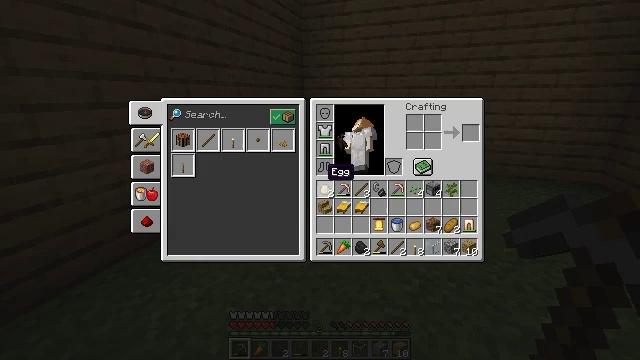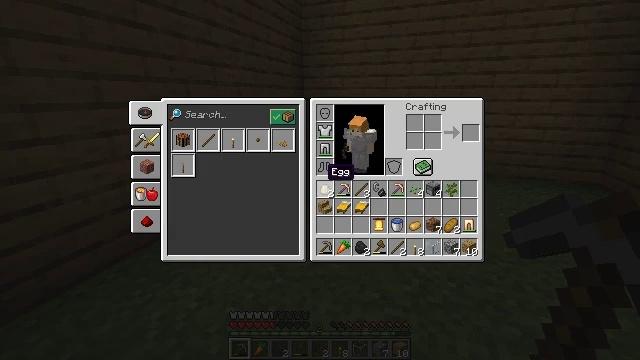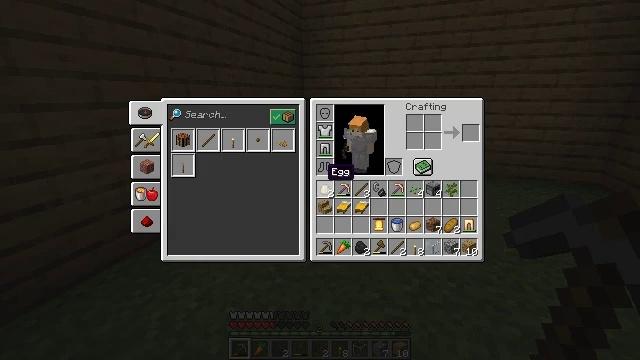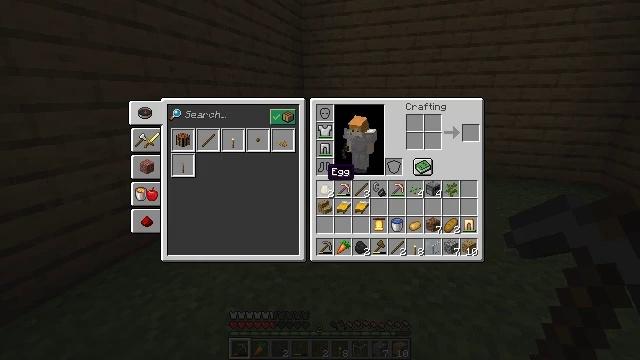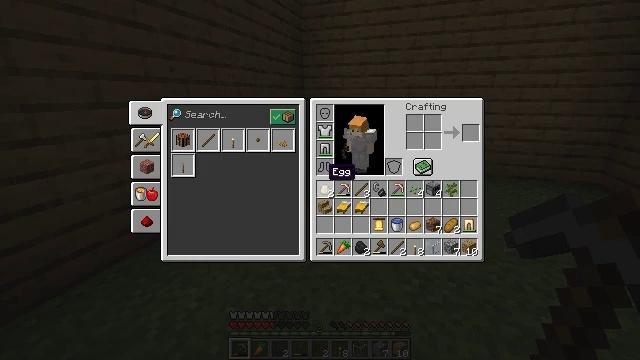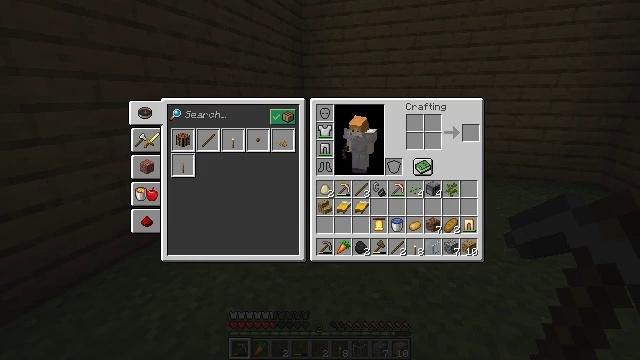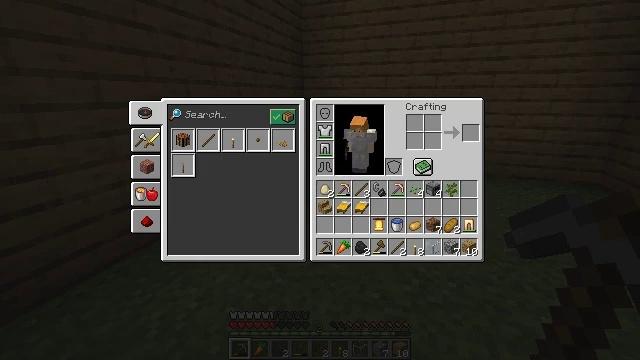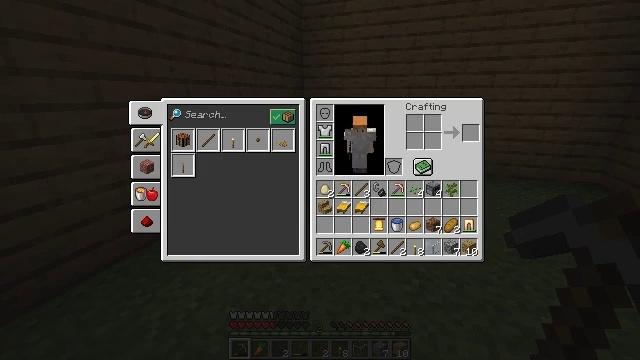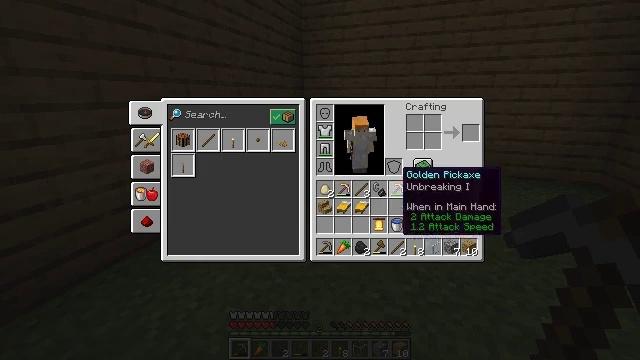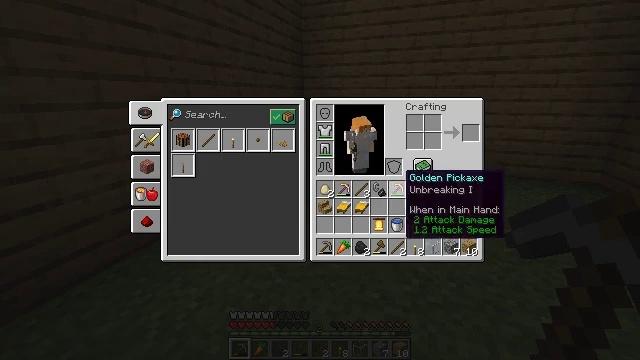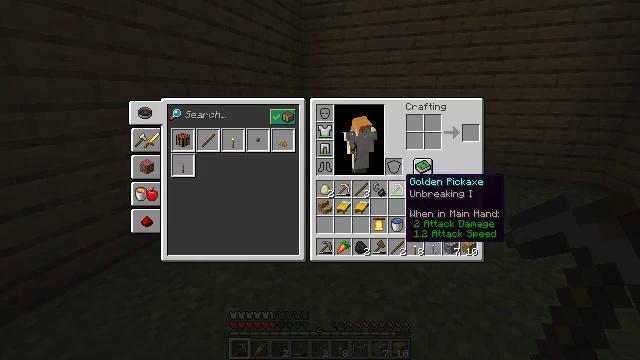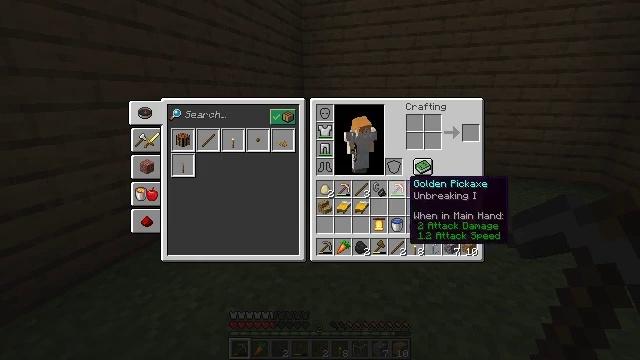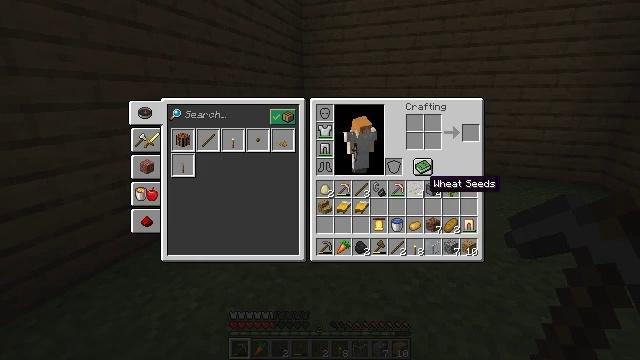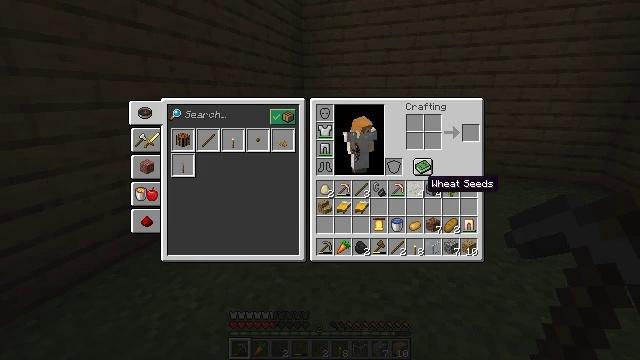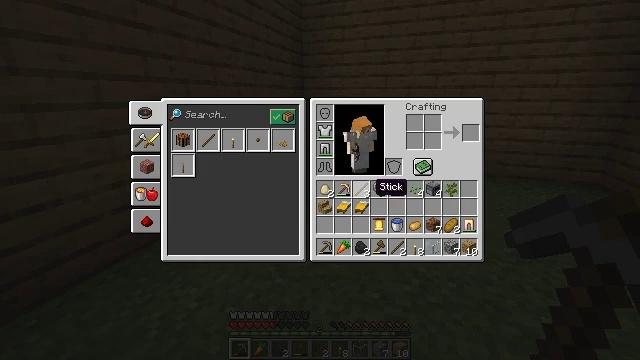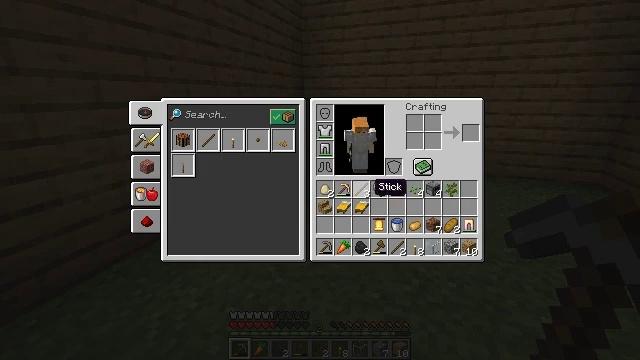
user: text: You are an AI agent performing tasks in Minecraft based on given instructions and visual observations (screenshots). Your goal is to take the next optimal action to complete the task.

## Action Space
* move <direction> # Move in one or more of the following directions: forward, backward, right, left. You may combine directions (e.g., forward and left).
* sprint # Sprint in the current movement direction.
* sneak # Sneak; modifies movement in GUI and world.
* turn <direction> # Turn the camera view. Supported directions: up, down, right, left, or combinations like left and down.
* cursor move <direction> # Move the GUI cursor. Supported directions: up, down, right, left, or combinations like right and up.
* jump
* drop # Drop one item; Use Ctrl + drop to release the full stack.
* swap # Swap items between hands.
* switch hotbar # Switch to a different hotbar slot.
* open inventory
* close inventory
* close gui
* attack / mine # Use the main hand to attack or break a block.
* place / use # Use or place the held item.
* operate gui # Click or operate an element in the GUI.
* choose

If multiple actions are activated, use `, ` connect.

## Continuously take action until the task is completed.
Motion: motion action
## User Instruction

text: Remove a yellow bed from the inventory.
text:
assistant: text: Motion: open inventory
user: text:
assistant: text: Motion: open inventory
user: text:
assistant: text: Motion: open inventory
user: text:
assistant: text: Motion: no_op
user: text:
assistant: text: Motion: turn right
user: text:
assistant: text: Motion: turn right
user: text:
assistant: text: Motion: turn right
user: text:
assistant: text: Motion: turn right and down
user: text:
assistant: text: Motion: no_op
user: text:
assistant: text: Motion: no_op
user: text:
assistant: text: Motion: no_op
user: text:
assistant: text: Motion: turn right
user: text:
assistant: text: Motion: no_op
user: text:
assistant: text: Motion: turn left
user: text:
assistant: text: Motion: no_op
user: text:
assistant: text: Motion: no_op
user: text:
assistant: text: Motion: no_op
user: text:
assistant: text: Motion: no_op
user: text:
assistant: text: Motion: turn left and down
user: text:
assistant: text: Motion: no_op
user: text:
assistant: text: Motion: no_op
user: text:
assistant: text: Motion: no_op
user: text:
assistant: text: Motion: attack / mine
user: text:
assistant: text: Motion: turn right, attack / mine
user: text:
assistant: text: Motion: no_op
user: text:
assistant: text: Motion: no_op
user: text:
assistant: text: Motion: attack / mine
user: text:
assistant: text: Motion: attack / mine
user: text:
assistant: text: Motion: attack / mine
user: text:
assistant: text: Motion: no_op